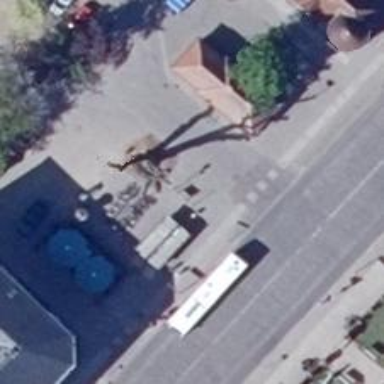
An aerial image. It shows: Platform for public transport with shelter.